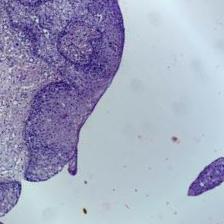
Diagnosis: OSCC